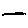
Label: line